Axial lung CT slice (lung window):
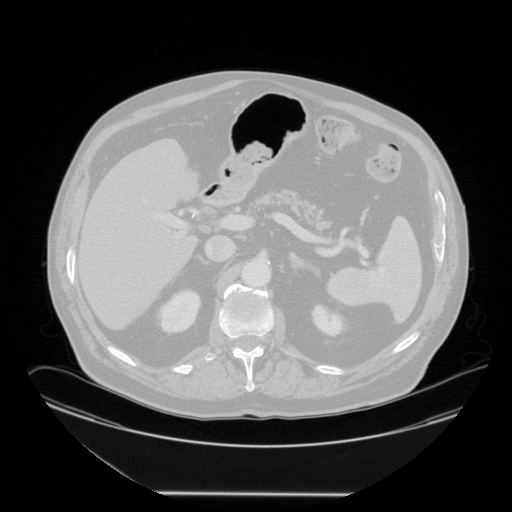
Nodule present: no